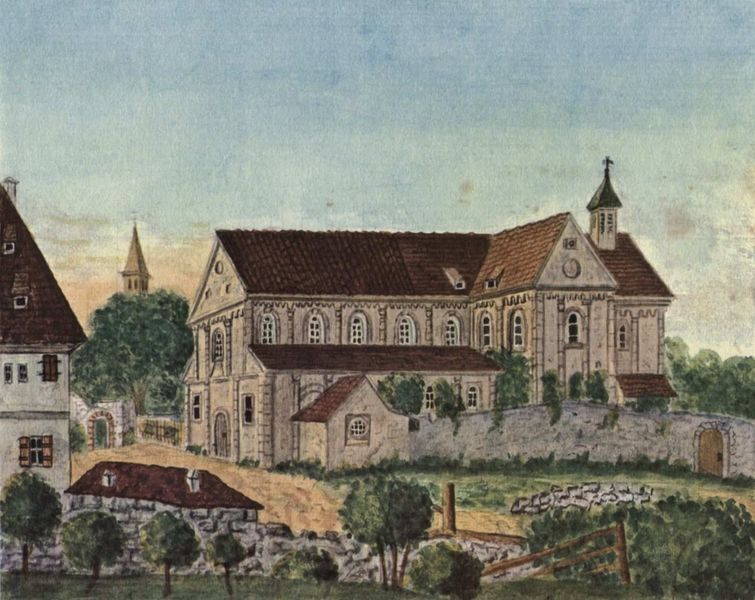
Titel: Schwäbisch Hall, Kleinkomburg, Romanische Kirche
Künstler: Peter Koch
Standort: Schwäbisch Hall
Institution: Stadtarchiv
Schlagwörter: baum, blau, dunkel, gemälde, himmel, weiß, wolken, aquarell, bäume, grün, kirchturm, landschaft, ocker, stadt, abend, braun, fenster, frankreich, grau, hell, holz, kreide, laterne, pastell, schmuck, strasse, tür, zeichnung, dach, gebäude, haus, park, rasen, rot, schloss, weg, wiese, zaun, malerei, alt, architektur, stein, steine, öl, dämmerung, feld, häuser, natur, busch, büsche, gatter, gebüsch, gitter, kirche, sonne, sträucher, wald, dachziegel, fensterläden, kamine, schornstein, turm, garten, schiff, sommer, ansicht, bogen, fassade, ort, acker, mittag, dorf, dächer, giebel, mauer, ziegel, tag, steinmauer, idylle, platz, pilaster, rundbogen, ornamente, uhr, balken, stimmung, frühling, abendstimmung, tor, ortschaft, eingang, bayern, glockenturm, kloster, kreuz, türmchen, türme, haufen, dachfenster, gauben, mauerwerk, acryl, druck, koloriert, friedhof, kathedrale, kirchenschiff, ziegeln, pforte, dreischiffig, querhaus, rundbögen, romanik, chor, ziegeldach, herrenhaus, abtei, klostermauer, bruchstein, frün, schindeln, basilika, lisenen, friedlich, freidhof, keilsteine, seitenschiffe, westfassade, querschiff, westwerk, keilstein, nebengebäude, anbauten, nebenhaus, kirchhof, bogenfries, südseite, braunw, fensterreiche, kreuzbasilika, kirchenmauer, inkirche